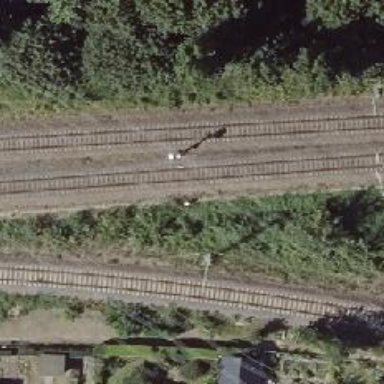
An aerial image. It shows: Railway signal.